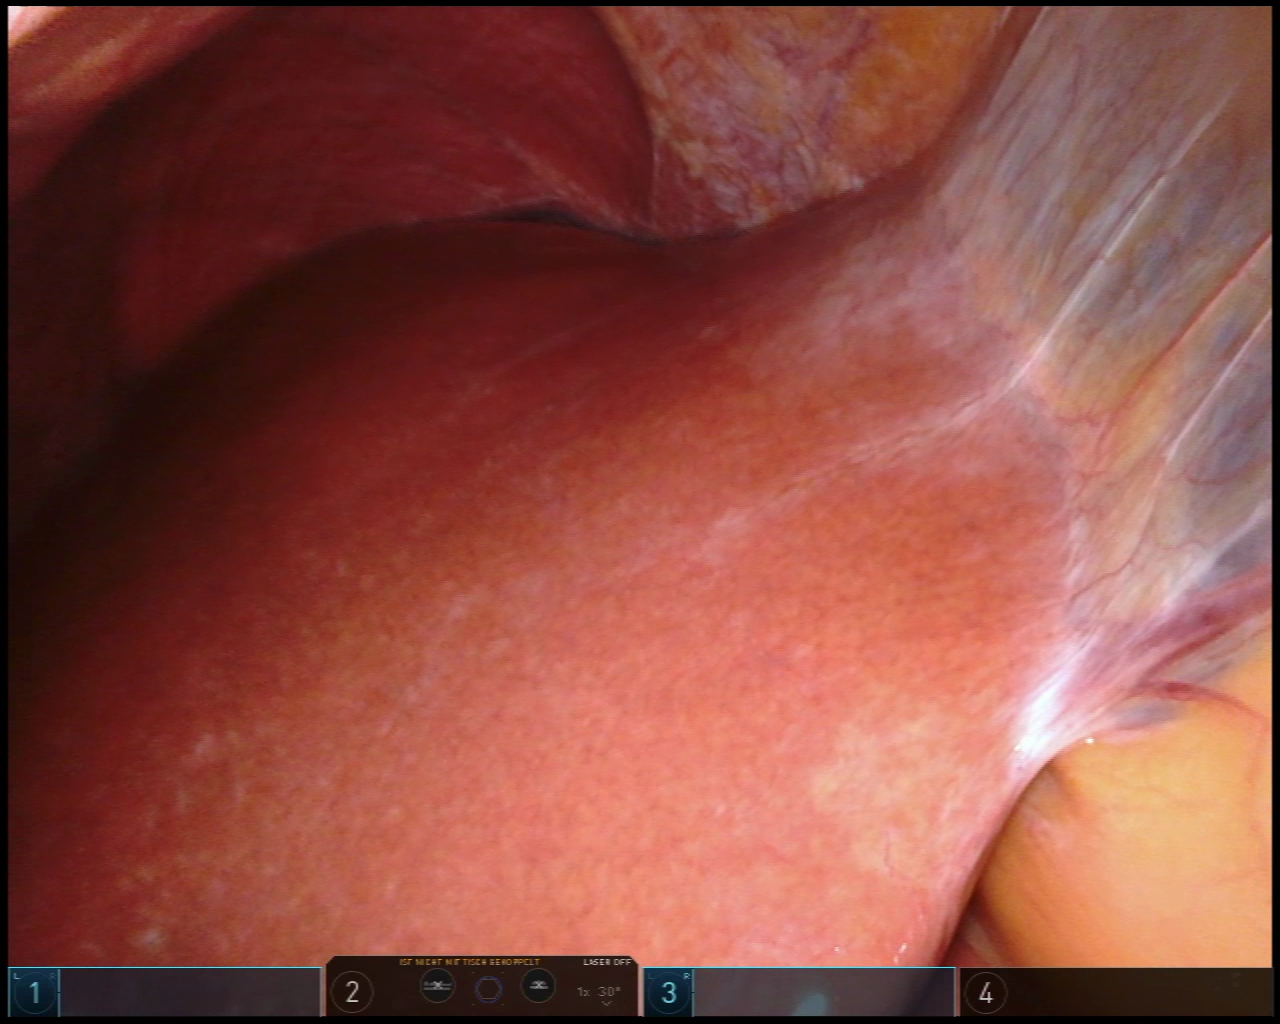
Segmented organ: liver
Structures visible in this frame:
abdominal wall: yes
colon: no
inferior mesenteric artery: no
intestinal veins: no
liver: yes
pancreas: no
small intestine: no
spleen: no
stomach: no
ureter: no
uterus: no
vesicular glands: no